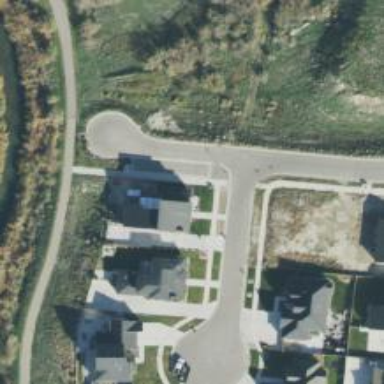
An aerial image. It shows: Residential road.